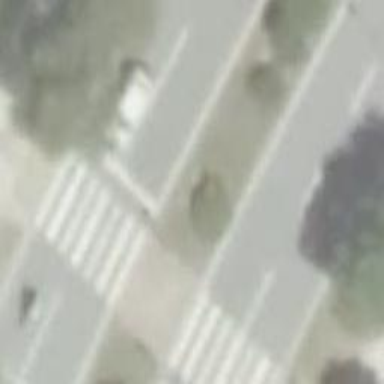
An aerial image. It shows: Road with traffic signals.